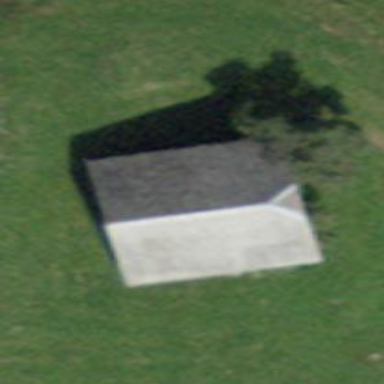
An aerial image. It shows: Rural barn.